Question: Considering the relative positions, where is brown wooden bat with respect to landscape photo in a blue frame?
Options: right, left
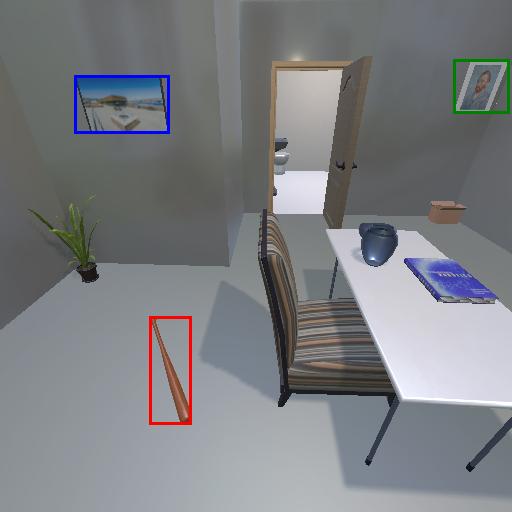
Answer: right